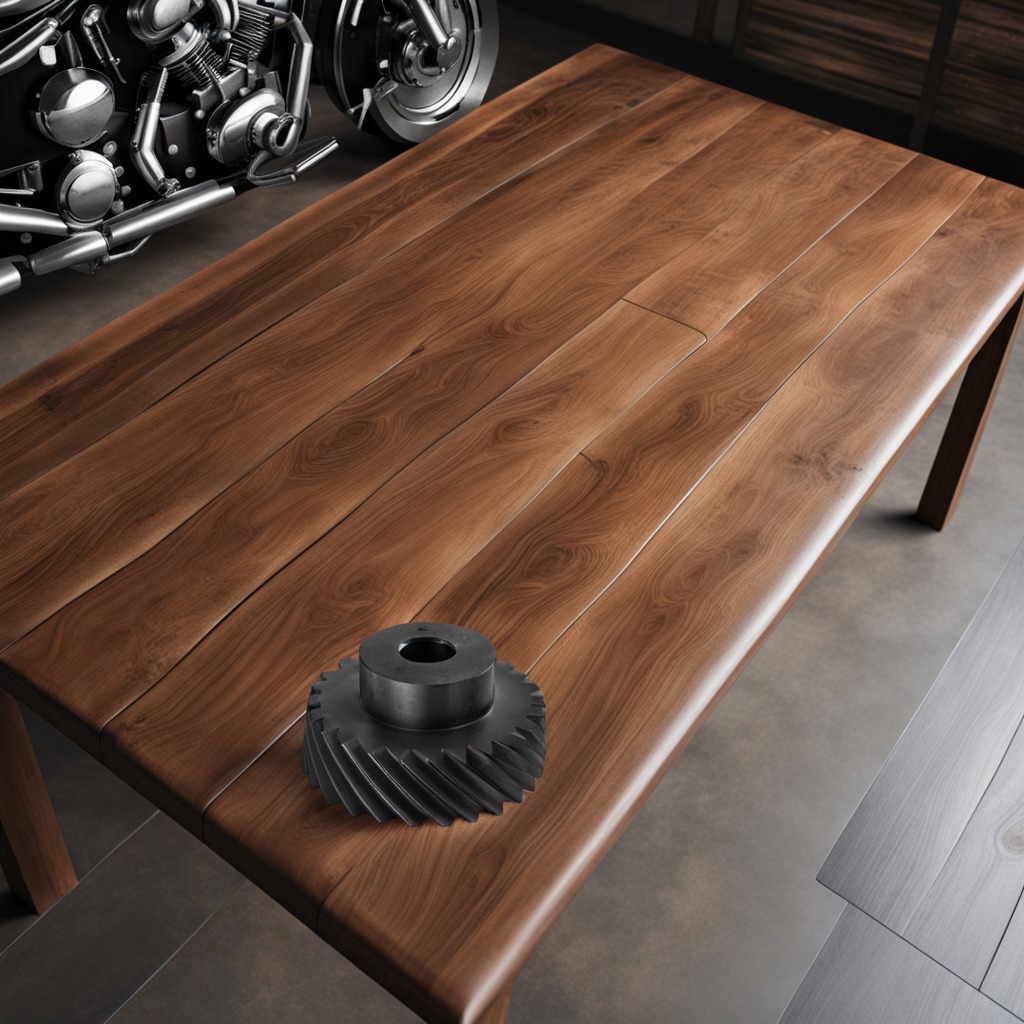
A steel gear with teeth is lying on the wooden table in the vintage motorcycle garage.